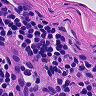
Metastatic tissue present: no